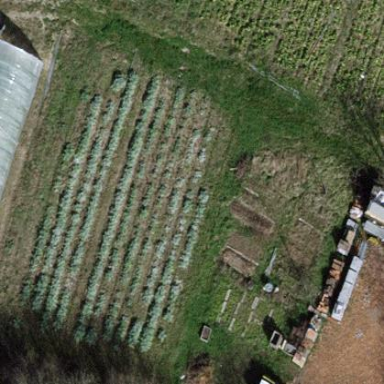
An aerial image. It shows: Orchard.